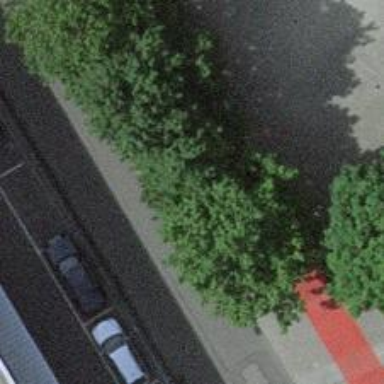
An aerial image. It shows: Urban tree with broadleaved evergreen leaves.